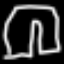
Label: pants